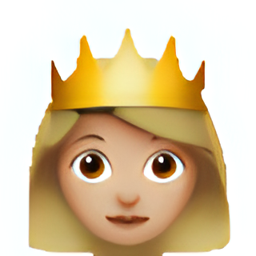
Name: princess
Emoji: 👸🏼
Group: People & Body
Sub-group: person-role